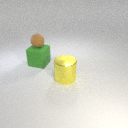
large yellow metal cylinder to the right of large green rubber cube